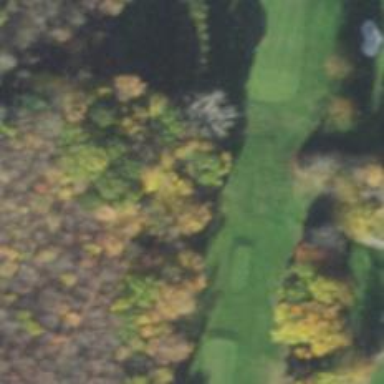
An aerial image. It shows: Path for both road and golf.